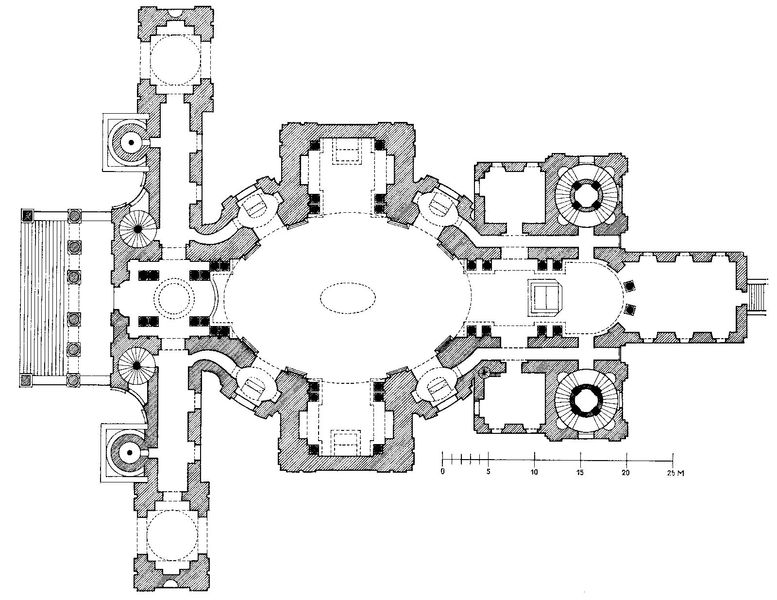
Titel: Karlskirche in Wien
Künstler: Johann Bernhard Fischer von Erlach
Standort: Wien, Karlskirche (EU - AUT)
Schlagwörter: flügel, fenster, pfeiler, raum, skizze, säulen, weiss, zeichnung, haus, architektur, stein, kirche, oval, turm, treppe, stufe, stufen, türme, vulkan, bleistift, räume, entwurf, kathedrale, rom, kirchenschiff, chor, kapelle, plan, wendeltreppe, grundriss, maßstab, bauplan, vorhalle, skala, absturz